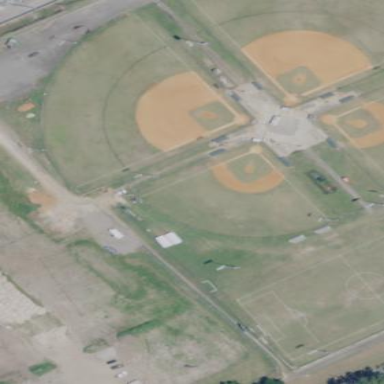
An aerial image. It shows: Baseball pitch for leisure land activities.